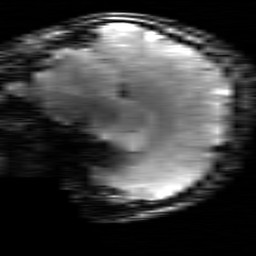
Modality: T2starw
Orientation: sagittal
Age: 22
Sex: female
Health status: healthy
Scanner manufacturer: siemens
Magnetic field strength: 3 T
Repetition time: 0.7 s
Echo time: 0.02 s